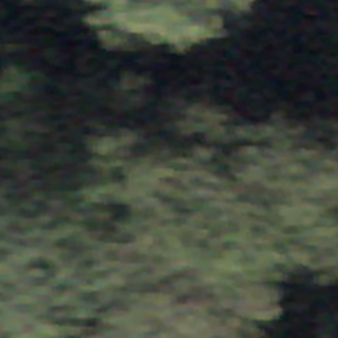
Label: other